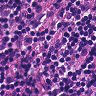
Metastatic tissue present: no